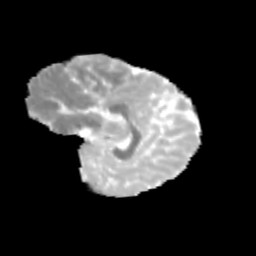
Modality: MD
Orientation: sagittal
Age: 12
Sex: female
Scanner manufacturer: siemens
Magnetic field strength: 3 T
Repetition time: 3.8 s
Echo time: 0.07 s